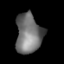
Tissue: lung
Cell type: Epithelial cells
Senescence score: 0.2003
Nuclear area (px): 998
Mean DAPI intensity: 115.665